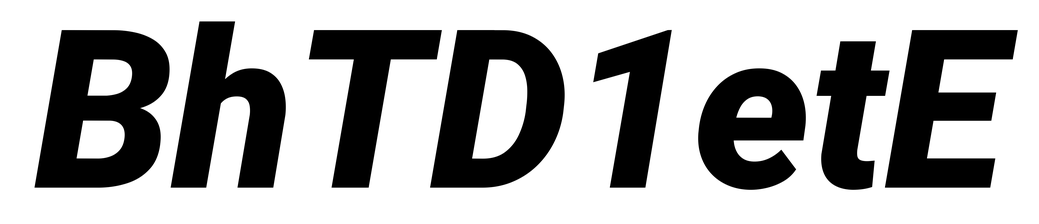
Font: Roboto-Italic_Black_Italic